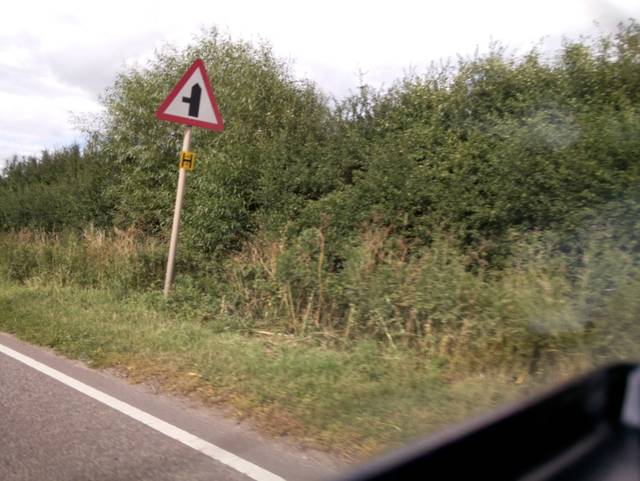
Region: United Kingdom
Coordinates: 52.565, -1.482